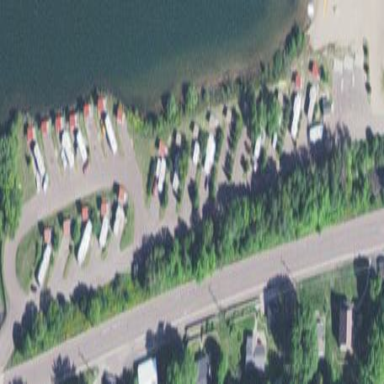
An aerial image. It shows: Caravan site with sanitary dump station.